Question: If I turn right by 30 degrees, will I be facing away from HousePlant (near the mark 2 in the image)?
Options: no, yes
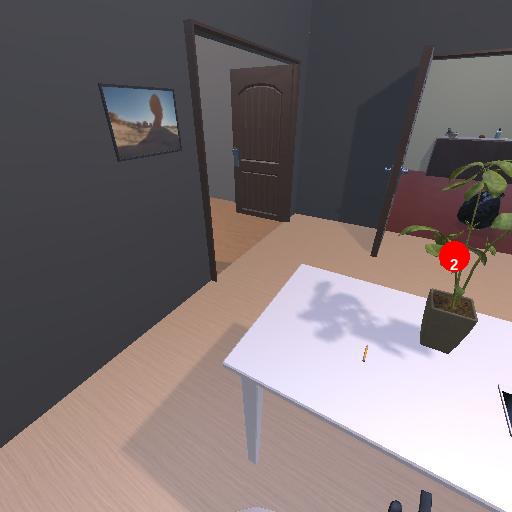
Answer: no